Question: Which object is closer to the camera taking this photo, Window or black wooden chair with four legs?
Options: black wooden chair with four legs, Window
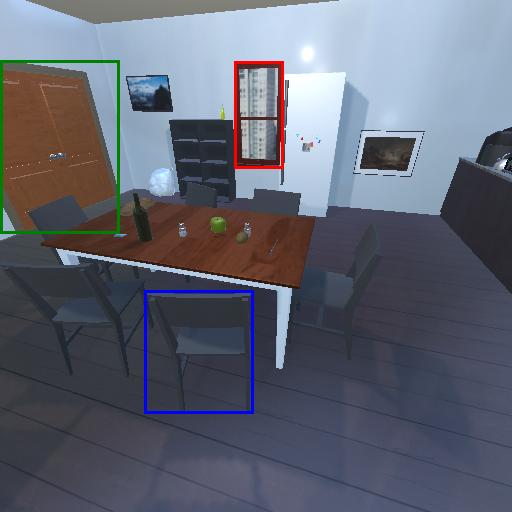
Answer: black wooden chair with four legs